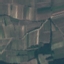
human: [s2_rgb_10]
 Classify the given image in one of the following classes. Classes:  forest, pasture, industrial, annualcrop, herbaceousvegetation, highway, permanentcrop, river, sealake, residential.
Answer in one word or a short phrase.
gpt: PermanentCrop